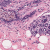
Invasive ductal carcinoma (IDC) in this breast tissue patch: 0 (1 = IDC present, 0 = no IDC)